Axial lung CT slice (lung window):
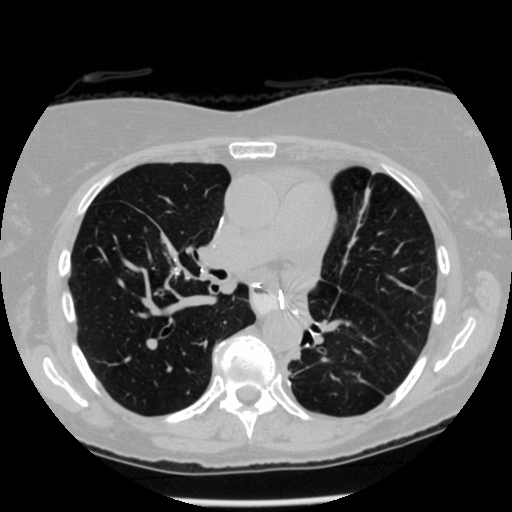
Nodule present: no